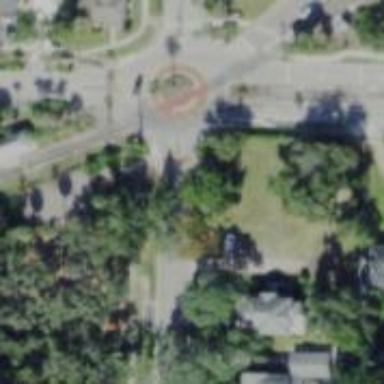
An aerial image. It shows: Roundabout at tertiary road junction.